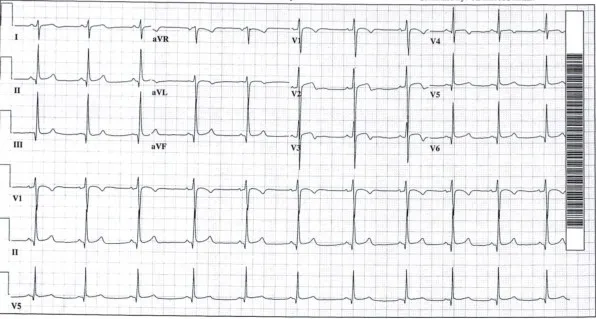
ECG showing normal sinus rhythm restored to 65 beats per minute after a dose of digoxin. PR interval, 129 ms; QRS, 100 ms; QTc, 398 ms.
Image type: electrography (ekg)